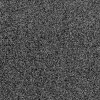
Atmospheric dust classification: dusty